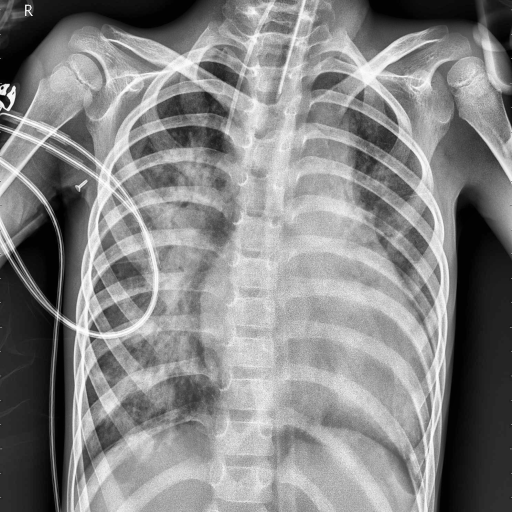
Finding: PNEUMONIA